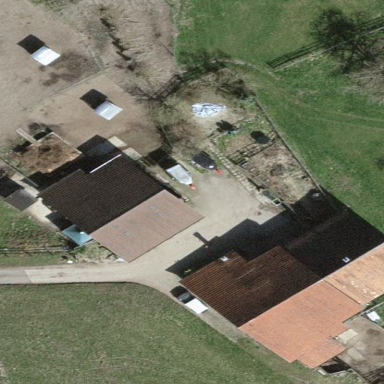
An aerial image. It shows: Farmyard area.